Question: I'm currently working on a survey creation/administration web application with PHP/MySQL. I have gone through several revisions of the database tables, and I once again find that I may need to rethink the storage of a certain type of answer.
Right now, I have a table that looks like this:
'''
id PK
eid
sesid
intvalue Nullable
charvalue Nullable
'''
> id = unique value assigned to each roweid = Survey question that this answer is in reply tosesid = The survey 'session' (information about the time and date of a survey take) id intvalue = The value of the answer if it is a numerical valuecharvalue = the value of the answer if it is a textual representation
This allowed me to continue using MySQL's mathematical functions to speed up processing.
I have however found a new challenge: storing questions that have multiple responses.
An example would be:
- - - -
Now, when I want to store the result, I'm not sure of the best way to handle it.
Currently, I have a table just for multiple choice options that looks like this:
'''
id PK
eid
value
'''
> id = unique value associated with each roweid = question/element that this option is associated withvalue = textual value of that option
With this setup, I then store my returned multiple selection answers in 'survey_answers' as strings of comma separated id's of the element_options rows that were selected in the survey. (ie something like "4,6,7,9") I'm wondering if that is indeed the best solution, or if it would be more practical to create a new table that would hold each answer chosen, and then reference back to a given answer row which in turn references back to the element and ultimately the survey.
---
for anyone interested, here is the approach I ended up taking (In PhpMyAdmin Relations View):

And a rudimentary query to gather the counts for a multiple select question would look like this:
'''
SELECT e.question AS question, eo.value AS value, COUNT(eo.value) AS count
FROM survey_elements e, survey_element_options eo, survey_answer_options ao
WHERE e.id = 19
AND eo.eid = e.id
AND ao.oid = eo.id
GROUP BY eo.value
'''
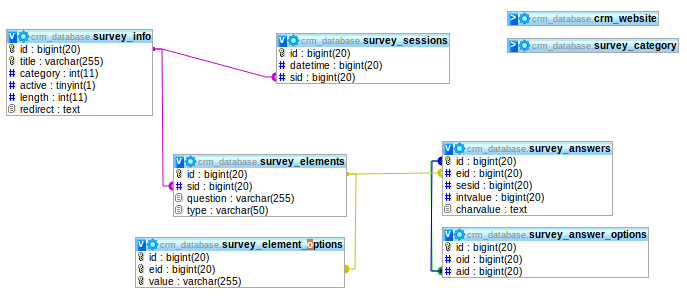
Answer: This really depends on a lot of things.
1. Generally, storing lists of comma separated values in a database is bad, especially if you plan to do anything remotely intelligent with that data. Especially if you want to do any kind of advanced reporting on the answers.
2. The best relational way to store this is to also define the answers in a second table and then link them to the users response to a question in a third table (with multiple entries per user-question, or possibly user-survey-question if the user could take multiple surveys with the same question on it.
This can get slightly complex as a a possible scenario as a simple example:
Example tables:
- 'Users''Username''UserID'- 'Questions''qID''QuestionsText'- 'Answers''AnswerText''aID'- 'Question_Answers''qaID''qID''aID'- 'UserQuestionAnswers''qaID''uID'